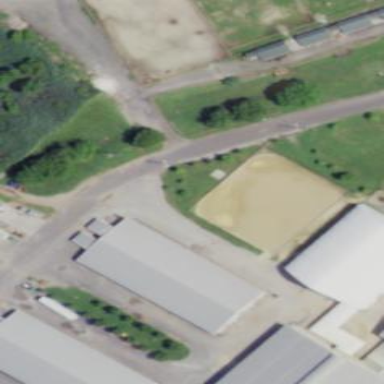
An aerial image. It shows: Fenced equestrian pitch for leisure land.